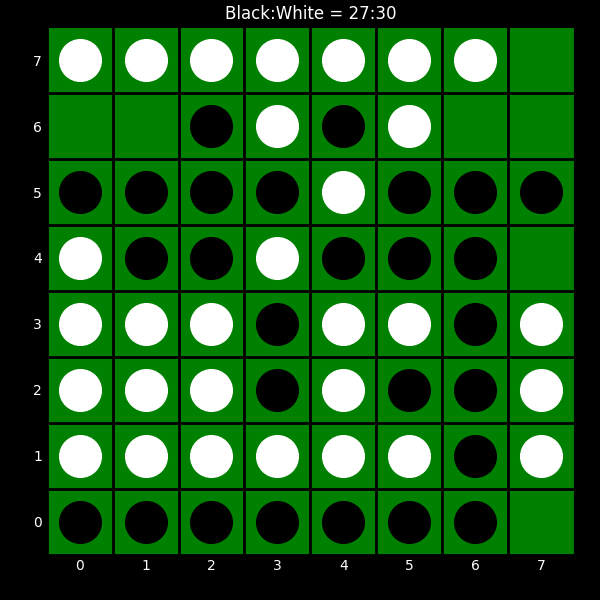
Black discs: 27
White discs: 30